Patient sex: M
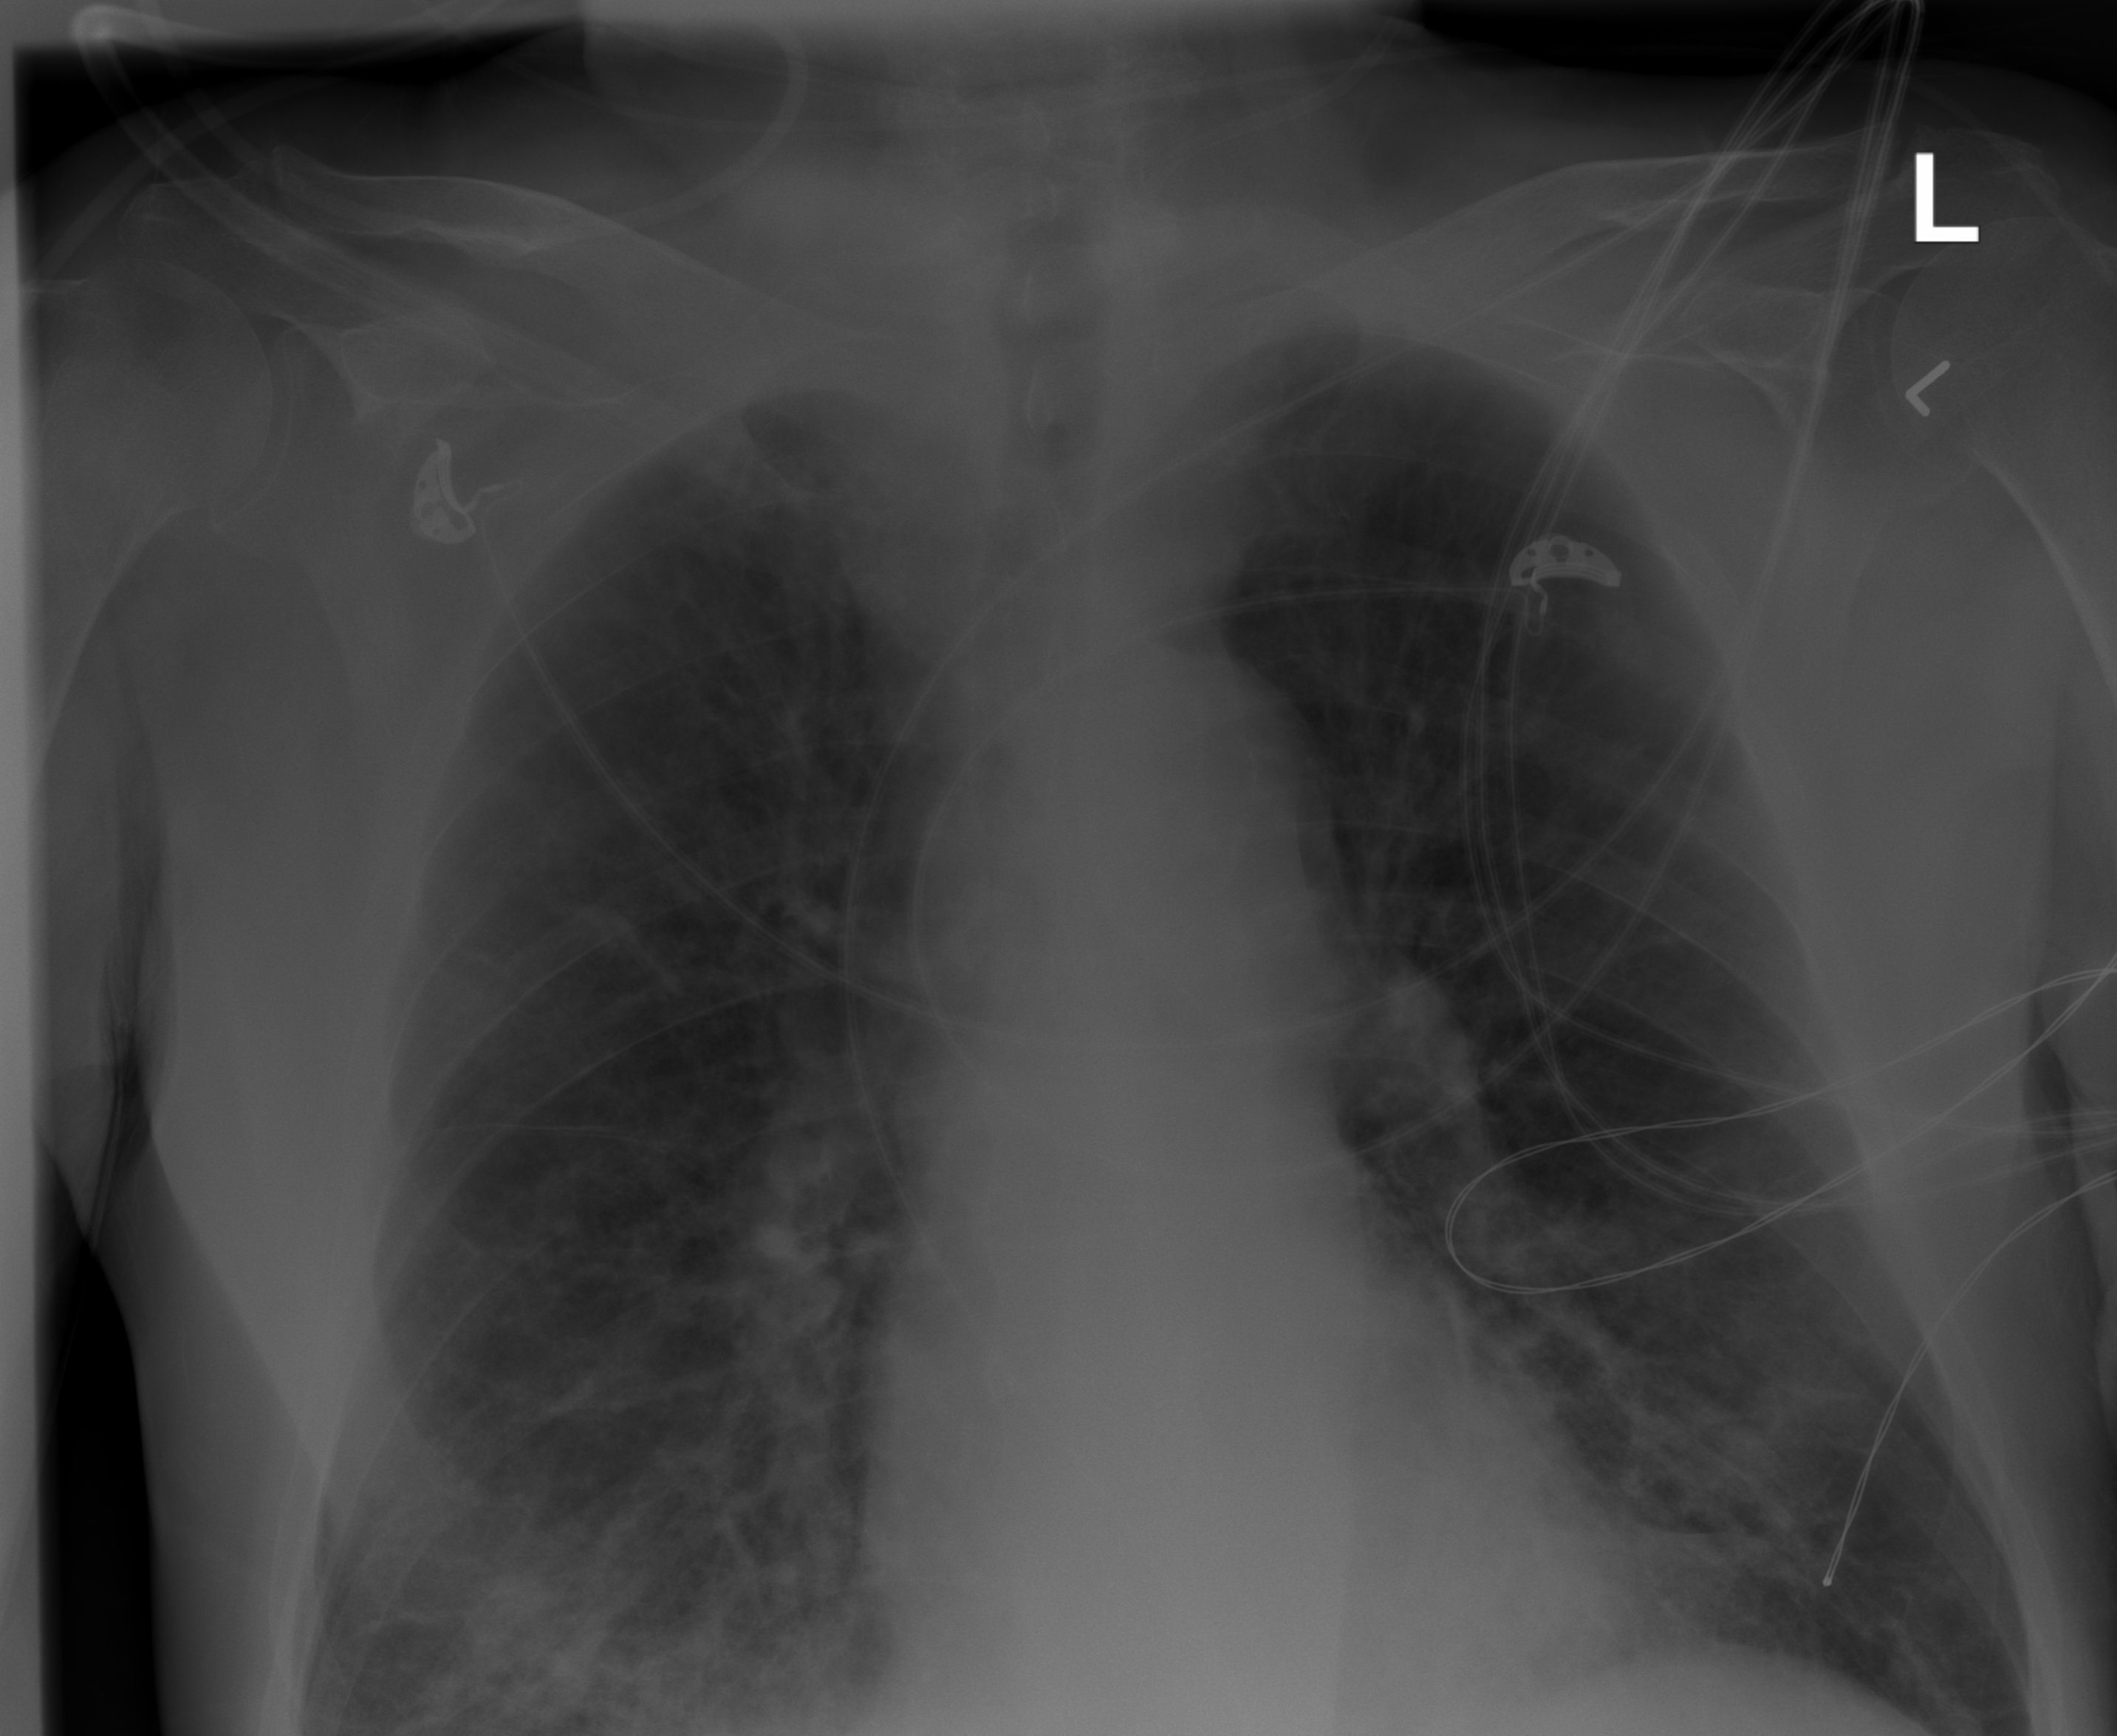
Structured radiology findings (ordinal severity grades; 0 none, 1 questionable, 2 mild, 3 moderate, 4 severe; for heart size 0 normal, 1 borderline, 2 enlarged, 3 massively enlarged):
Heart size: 0
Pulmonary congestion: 2
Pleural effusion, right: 0
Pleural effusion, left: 0
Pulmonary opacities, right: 2
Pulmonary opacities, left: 1
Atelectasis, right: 2
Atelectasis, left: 0